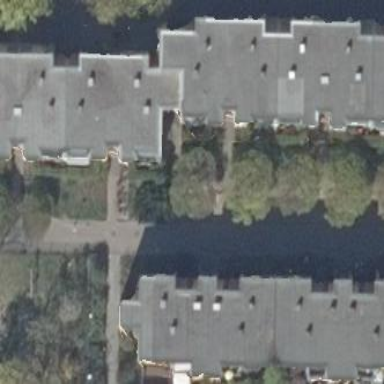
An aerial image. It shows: Apartment building with flat roof.